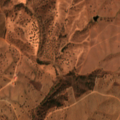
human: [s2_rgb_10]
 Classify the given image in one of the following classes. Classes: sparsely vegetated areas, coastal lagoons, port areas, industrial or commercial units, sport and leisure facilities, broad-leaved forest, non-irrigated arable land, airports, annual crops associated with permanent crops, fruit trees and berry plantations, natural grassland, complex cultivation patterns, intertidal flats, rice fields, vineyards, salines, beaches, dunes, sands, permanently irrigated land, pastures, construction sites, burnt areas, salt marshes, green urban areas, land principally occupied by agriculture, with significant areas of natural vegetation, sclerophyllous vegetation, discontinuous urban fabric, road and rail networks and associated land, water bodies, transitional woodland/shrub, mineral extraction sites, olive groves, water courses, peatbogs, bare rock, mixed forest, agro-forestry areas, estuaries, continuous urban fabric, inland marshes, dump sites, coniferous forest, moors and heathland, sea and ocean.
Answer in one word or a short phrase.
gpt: non-irrigated arable land, olive groves, agro-forestry areas, transitional woodland/shrub